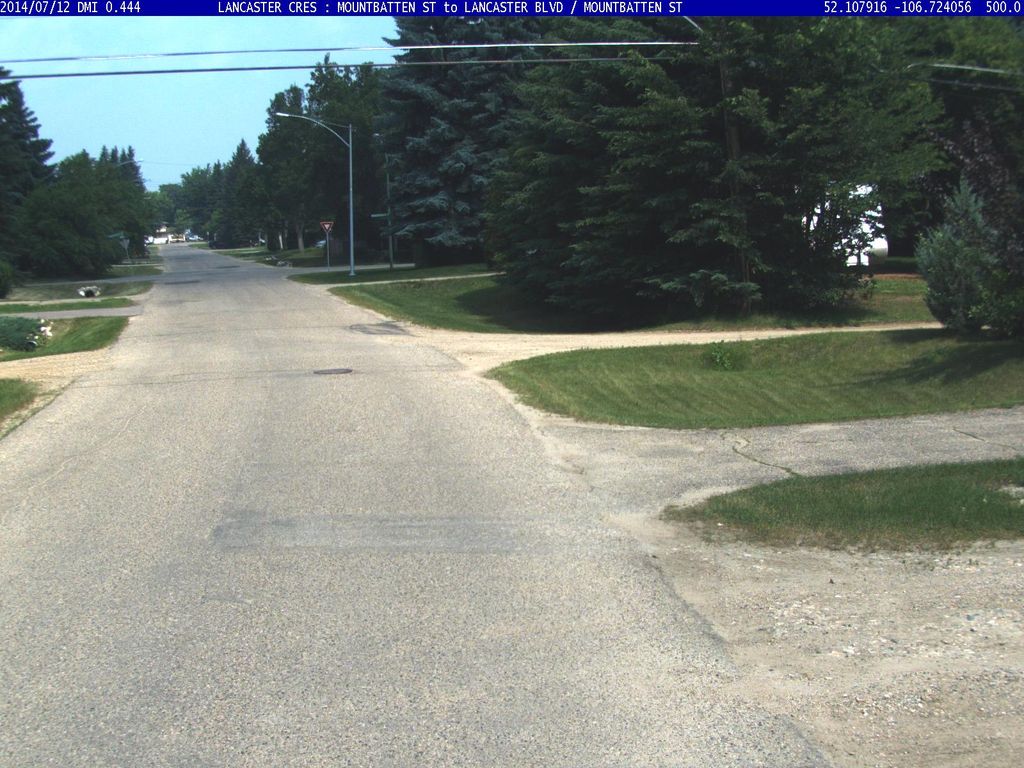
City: saskatoon